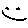
Label: smiley face